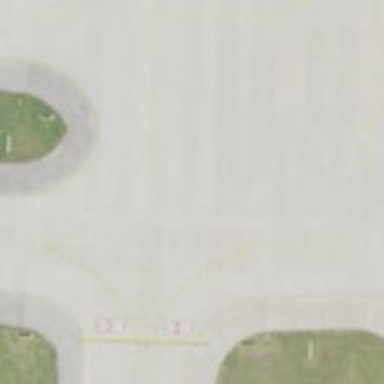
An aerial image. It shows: View of taxiway at the airport.